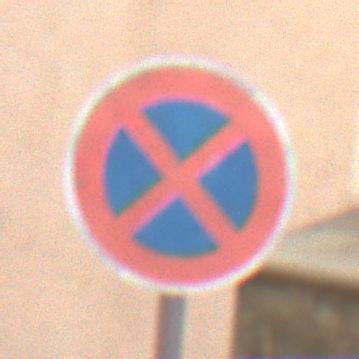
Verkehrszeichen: AbsolutesHalteverbot
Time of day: Midday
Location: Outdoor (Urban)
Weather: Overcast
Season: NotSpecified
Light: Natural